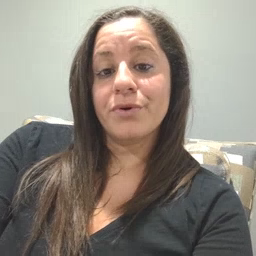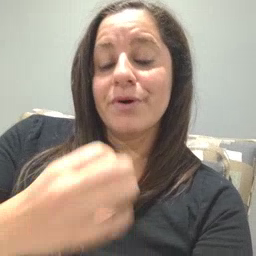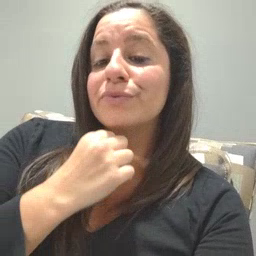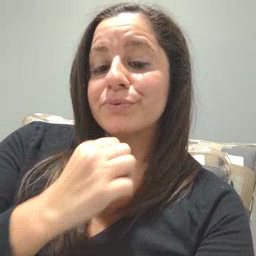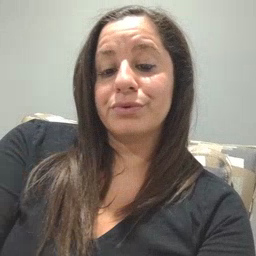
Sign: underwear